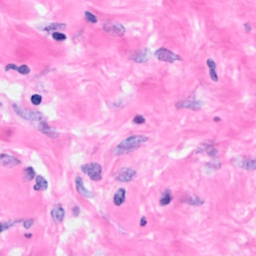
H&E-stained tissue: Breast